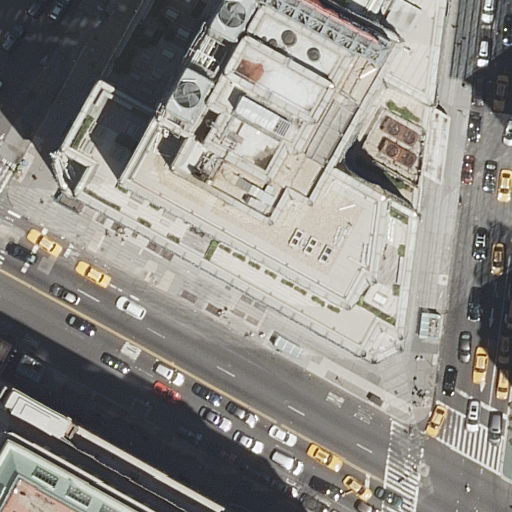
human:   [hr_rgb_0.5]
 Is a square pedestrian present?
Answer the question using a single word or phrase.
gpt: no

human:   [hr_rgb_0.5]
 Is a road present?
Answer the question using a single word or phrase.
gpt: yes

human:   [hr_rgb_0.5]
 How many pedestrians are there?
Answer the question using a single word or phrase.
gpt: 1

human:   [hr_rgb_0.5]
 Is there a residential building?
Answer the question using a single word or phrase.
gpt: no

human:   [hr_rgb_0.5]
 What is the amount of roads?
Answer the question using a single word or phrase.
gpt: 5

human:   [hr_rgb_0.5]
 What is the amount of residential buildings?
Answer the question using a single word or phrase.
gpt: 0

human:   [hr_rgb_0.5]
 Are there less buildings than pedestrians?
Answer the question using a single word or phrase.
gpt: no

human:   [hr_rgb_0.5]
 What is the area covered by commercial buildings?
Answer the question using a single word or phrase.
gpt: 1779m2

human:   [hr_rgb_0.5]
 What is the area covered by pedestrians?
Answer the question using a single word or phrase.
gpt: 30m2

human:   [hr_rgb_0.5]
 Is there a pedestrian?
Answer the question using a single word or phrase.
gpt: yes

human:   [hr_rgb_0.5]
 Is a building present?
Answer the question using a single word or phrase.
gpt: yes

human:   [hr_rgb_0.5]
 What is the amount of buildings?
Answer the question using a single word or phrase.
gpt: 2

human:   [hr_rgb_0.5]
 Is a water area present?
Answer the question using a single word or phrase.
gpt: no

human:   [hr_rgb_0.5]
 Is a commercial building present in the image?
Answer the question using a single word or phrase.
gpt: yes

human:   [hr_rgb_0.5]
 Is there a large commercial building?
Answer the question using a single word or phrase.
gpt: yes

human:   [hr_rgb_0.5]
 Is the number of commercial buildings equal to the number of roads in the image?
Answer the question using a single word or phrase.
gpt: no

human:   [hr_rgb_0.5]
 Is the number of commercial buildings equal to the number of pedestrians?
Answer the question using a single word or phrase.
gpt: no

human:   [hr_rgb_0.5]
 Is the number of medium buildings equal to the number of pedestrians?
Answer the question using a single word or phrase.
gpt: yes

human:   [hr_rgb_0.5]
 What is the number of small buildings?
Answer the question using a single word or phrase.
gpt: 0

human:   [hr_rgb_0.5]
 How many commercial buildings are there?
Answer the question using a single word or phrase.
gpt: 2

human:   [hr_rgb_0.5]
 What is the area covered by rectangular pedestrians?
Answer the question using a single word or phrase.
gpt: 30m2

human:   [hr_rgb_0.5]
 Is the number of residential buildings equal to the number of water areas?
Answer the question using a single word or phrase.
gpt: yes

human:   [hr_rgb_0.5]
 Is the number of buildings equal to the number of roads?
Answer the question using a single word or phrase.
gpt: no

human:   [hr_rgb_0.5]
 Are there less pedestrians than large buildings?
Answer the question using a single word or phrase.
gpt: no

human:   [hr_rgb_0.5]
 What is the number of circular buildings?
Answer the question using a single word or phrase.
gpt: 0

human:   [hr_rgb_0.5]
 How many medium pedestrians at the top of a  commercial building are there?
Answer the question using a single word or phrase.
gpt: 0

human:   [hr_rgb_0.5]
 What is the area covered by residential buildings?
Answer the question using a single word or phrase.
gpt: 0m2

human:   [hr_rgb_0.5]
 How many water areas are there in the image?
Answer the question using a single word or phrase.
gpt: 0

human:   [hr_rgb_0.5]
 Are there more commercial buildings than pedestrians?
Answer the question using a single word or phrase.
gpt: yes

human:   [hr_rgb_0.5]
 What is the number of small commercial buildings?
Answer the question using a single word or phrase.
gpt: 0

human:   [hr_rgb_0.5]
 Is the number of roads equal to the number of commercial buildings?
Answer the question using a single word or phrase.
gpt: no

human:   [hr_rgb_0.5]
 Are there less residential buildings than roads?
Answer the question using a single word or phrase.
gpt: yes

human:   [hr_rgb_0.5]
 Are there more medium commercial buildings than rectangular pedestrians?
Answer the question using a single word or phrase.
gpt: no

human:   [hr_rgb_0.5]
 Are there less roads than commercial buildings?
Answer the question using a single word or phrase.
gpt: no

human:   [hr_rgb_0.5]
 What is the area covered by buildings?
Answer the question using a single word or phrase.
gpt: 1779m2

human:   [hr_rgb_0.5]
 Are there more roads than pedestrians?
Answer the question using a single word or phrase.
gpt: yes

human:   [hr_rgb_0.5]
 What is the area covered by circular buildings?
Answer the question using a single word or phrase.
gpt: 0m2

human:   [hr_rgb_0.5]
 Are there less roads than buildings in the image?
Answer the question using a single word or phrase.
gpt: no

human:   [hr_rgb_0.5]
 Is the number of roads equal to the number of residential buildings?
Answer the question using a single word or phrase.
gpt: no

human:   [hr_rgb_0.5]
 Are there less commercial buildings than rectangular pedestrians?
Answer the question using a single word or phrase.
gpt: no

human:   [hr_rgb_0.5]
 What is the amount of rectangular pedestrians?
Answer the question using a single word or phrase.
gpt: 1

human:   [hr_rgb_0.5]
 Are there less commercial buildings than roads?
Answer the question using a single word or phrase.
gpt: yes

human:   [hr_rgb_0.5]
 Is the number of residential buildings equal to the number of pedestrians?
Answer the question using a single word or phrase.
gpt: no

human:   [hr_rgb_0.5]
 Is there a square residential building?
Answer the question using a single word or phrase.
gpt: no

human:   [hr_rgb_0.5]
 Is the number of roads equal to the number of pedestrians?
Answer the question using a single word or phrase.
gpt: no

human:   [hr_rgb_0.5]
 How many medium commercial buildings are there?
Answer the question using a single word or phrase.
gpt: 1

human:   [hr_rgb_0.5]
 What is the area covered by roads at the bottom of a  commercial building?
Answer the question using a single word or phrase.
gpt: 0m2

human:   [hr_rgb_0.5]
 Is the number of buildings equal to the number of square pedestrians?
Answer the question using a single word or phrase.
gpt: no

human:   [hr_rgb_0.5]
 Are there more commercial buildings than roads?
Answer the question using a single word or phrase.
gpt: no

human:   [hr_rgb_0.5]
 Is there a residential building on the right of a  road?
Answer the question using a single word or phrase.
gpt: no

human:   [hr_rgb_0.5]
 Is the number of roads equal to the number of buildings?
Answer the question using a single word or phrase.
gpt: no

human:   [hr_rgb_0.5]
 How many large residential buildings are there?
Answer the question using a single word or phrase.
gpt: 0

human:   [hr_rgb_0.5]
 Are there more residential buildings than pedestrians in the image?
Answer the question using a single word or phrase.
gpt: no

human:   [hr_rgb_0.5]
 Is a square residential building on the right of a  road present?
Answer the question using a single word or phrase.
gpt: no

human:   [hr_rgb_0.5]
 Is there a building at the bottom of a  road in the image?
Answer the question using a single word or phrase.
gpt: yes

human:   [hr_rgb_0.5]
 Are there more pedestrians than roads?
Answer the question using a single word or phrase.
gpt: no

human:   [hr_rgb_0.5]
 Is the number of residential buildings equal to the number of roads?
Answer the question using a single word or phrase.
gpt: no

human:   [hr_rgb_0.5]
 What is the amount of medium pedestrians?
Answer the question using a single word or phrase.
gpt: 0

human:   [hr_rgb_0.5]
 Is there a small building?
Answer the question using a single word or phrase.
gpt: no

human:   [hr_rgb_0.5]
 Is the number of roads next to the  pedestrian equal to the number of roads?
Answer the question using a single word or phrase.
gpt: yes

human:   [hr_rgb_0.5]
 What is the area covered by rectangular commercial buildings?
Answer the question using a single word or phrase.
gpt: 0m2

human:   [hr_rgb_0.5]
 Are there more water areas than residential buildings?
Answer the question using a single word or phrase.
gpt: no

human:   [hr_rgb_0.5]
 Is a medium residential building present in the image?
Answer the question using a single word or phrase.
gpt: no

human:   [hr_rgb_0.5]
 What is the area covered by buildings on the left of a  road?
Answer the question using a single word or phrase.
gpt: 1779m2